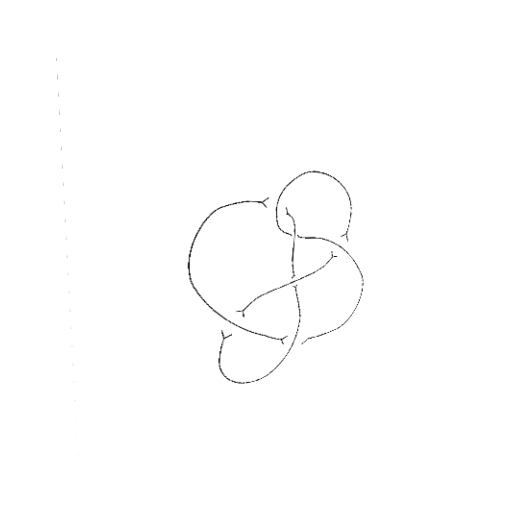
Crossing number: 6